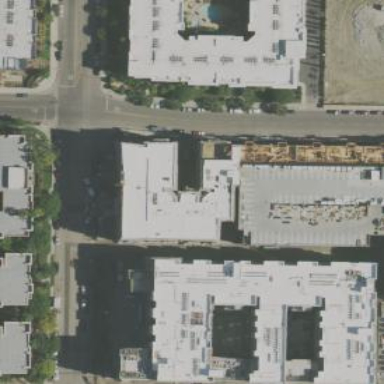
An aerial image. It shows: Image showing building with apartments.